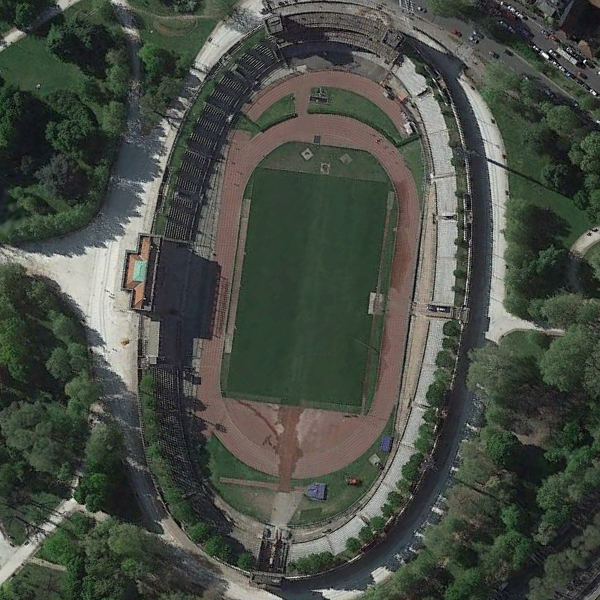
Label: Stadium